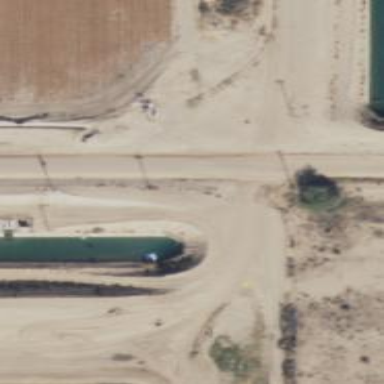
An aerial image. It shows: Culvert tunnel for irrigation canal.